Question: I have implemented function based unique index.
'''
CREATE UNIQUE INDEX "UK_ACCOUNT_TYPE" ON "ACCOUNT" (
CASE "ACTIVE"
WHEN '1'
THEN "FK_PARTNERID"
ELSE NULL
END,
CASE "ACTIVE"
WHEN '1'
THEN "TYPE"
ELSE NULL
END
);
'''
[Note: FK_PARTNERID is foreign key. Basically we want to keep only 1 record active for specific type of user(FK_PARTNERID) and specific type of account(TYPE).]
After that, if I try to delete a record from this table, it disconnects from server and gives such error: "No more data to read from socket. Commit failed."
I have to reconnect the client to server.
This issue occurs when I try to delete record from coding also.
Insert/Update/Select statements work normally.
If I drop this index, deletion works fine.
Oracle server version is 11g (11.2.0.3)
Here is log showing in SQL Developer:

Here is listener alert log: (from path: /opt/oracle/product/diag/tnslsnr/dev-vm/listener/alert)
'''
<msg time='2013-10-04T14:43:04.079+00:00' org_id='oracle' comp_id='tnslsnr'
type='UNKNOWN' level='16' host_id='dev-vm'
host_addr='192.168.56.101'>
<txt>04-OCT-2013 14:43:04 * service_update * ORCL * 0
</txt>
</msg>
<msg time='2013-10-04T14:43:20.365+00:00' org_id='oracle' comp_id='tnslsnr'
type='UNKNOWN' level='16' host_id='dev-vm'
host_addr='192.168.56.101'>
<txt>04-OCT-2013 14:43:20 * (CONNECT_DATA=(SID=orcl)(CID=(PROGRAM=JDBC Thin Client)(HOST=__jdbc__)(USER=glassfish))) * (ADDRESS=(PROTOCOL=tcp)(HOST=192.168.56.101)(PORT=45602)) * establish * orcl * 0
</txt>
</msg>
<msg time='2013-10-04T14:44:01.112+00:00' org_id='oracle' comp_id='tnslsnr'
type='UNKNOWN' level='16' host_id='dev-vm'
host_addr='192.168.56.101'>
<txt>04-OCT-2013 14:44:01 * service_update * ORCL * 0
</txt>
</msg>
<msg time='2013-10-04T14:44:04.115+00:00' org_id='oracle' comp_id='tnslsnr'
type='UNKNOWN' level='16' host_id='dev-vm'
host_addr='192.168.56.101'>
<txt>04-OCT-2013 14:44:04 * service_update * ORCL * 0
</txt>
</msg>
<msg time='2013-10-04T14:44:34.128+00:00' org_id='oracle' comp_id='tnslsnr'
type='UNKNOWN' level='16' host_id='dev-vm'
host_addr='192.168.56.101'>
<txt>04-OCT-2013 14:44:34 * service_update * ORCL * 0
</txt>
</msg>
'''
Alert log:
'''
Mon Oct 07 07:38:12 2013
Time drift detected. Please check VKTM trace file for more details.
Mon Oct 07 13:30:09 2013
Exception [type: SIGSEGV, Address not mapped to object] [ADDR:0x6] [PC:0x8A7767C, evakdustoopn()+76] [flags: 0x0, count: 1]
Errors in file /opt/oracle/product/diag/rdbms/orcl/ORCL/trace/ORCL_ora_12500.trc (incident=104683):
ORA-07445: exception encountered: core dump [evakdustoopn()+76] [SIGSEGV] [ADDR:0x6] [PC:0x8A7767C] [Address not mapped to object] []
Incident details in: /opt/oracle/product/diag/rdbms/orcl/ORCL/incident/incdir_104683/ORCL_ora_12500_i104683.trc
Use ADRCI or Support Workbench to package the incident.
See Note 411.1 at My Oracle Support for error and packaging details.
Mon Oct 07 13:30:12 2013
Dumping diagnostic data in directory=[cdmp_20131007133012], requested by (instance=1, osid=12500), summary=[incident=104683].
Mon Oct 07 13:30:13 2013
Sweep [inc][104683]: completed
Sweep [inc2][104683]: completed
'''
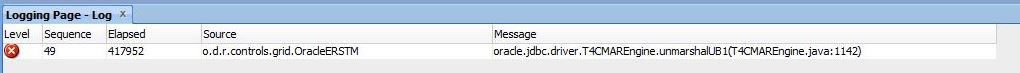
Answer: The 'ORA-03113' error indicates that the server process that was handling your update died unexpectedly. There can be many reasons for that, and the server alert log has shown the 'ORA-07445' that the back-end process got in this case.
Searching the Oracle support site reveals a bug, <PHONE>, which seems to match what you're seeing. I'm not allowed to reproduce material from that site here, so you or your DBA, or someone with access and a customer support identifier, will need to investigate further.
You might be able to get a patch for your platform, but there doesn't seem to be a workaround, so I don't think you'll be able to fix this in code. Raising a service request with Oracle might lead to some options that aren't published on their support site though. The alert log has some information to help your DBA package and report the incident.
Ultimately it's something your DBA will need to look at and deal with. There doesn't seem to be anything you can do about it as a developer.